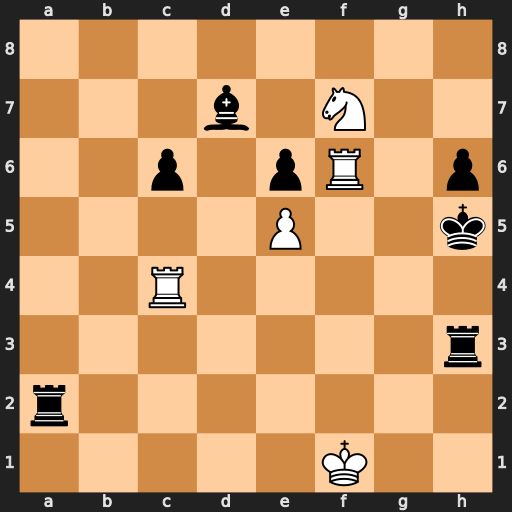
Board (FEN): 8/3b1N2/2p1pR1p/4P2k/2R5/7r/r7/5K2
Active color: w
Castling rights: -
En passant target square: -
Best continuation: Rxh6#